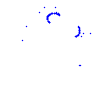
Particle: kaon